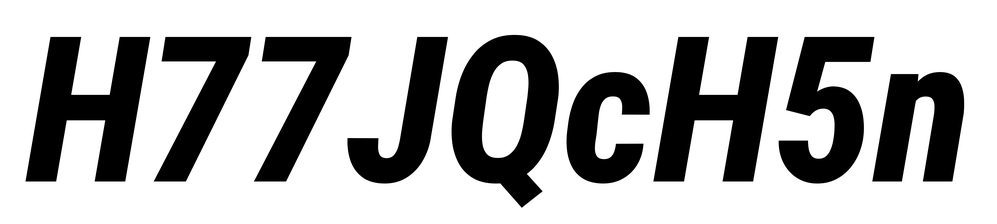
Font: Roboto-Italic_Condensed_ExtraBold_Italic